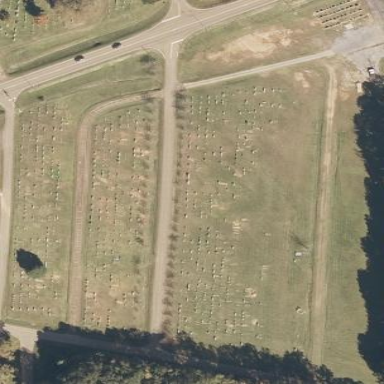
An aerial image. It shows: Cemetery.